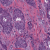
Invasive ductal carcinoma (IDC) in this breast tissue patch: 1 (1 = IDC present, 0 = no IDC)